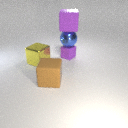
small purple rubber cube below large blue metal sphere